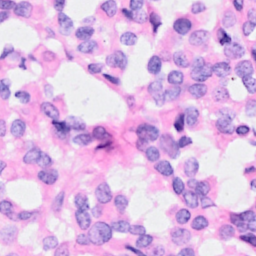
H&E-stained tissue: Breast